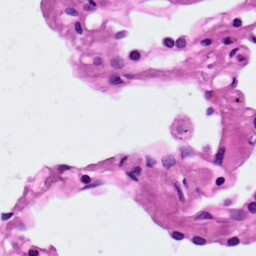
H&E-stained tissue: Lung